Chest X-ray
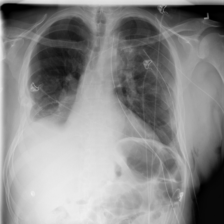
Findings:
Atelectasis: negative
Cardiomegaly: negative
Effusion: negative
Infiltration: negative
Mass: negative
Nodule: negative
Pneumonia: negative
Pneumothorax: negative
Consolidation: negative
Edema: negative
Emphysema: negative
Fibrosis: negative
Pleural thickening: negative
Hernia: negative